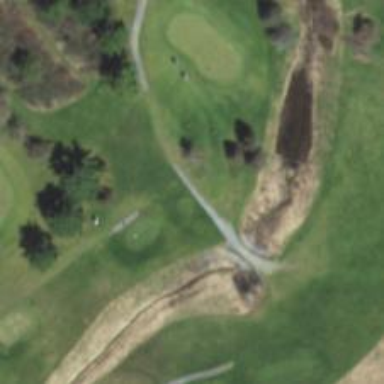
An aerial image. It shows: Golf cartpath that is also road path.